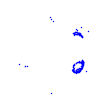
Particle: proton